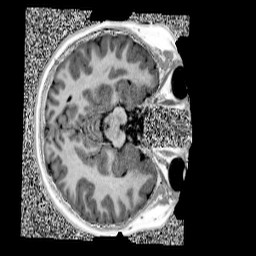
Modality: UNIT1
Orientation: axial
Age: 10
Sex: female
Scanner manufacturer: siemens
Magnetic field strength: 3 T
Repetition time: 4 s
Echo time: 0.00299 s